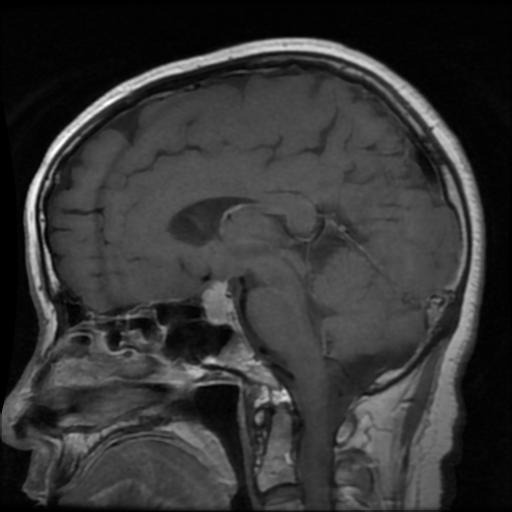
Label: pituitary